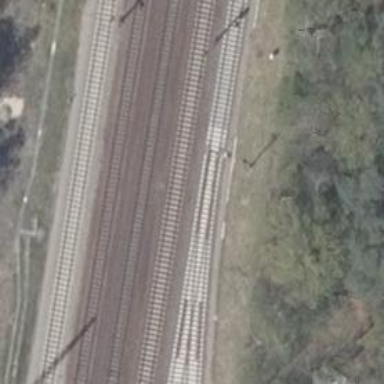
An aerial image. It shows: Railway switch.